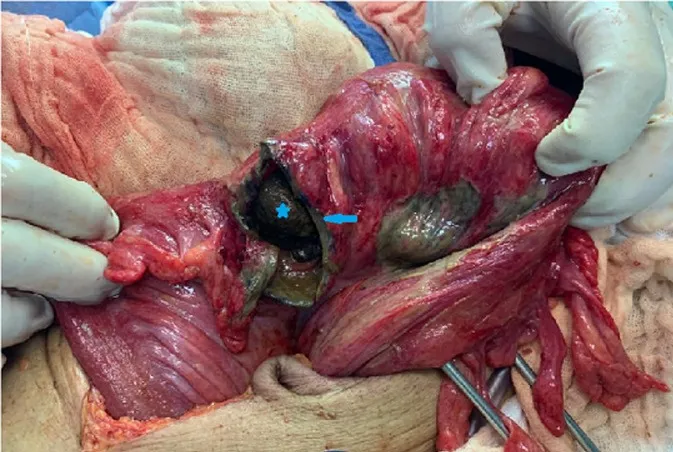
ovoid sigmoid perforation (star), on the anti-mesenteric side, measuring 5 cm in diameter, with a very hard fecal impaction (arrow) through this orifice.
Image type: medical_photograph (other_medical_photograph)